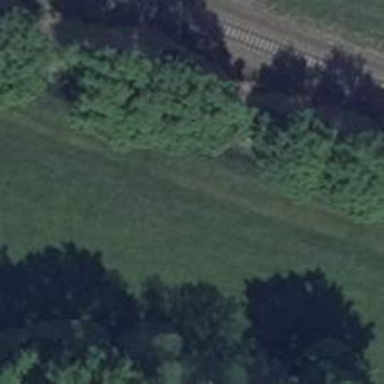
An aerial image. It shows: Grassy track with grade 5 track type.